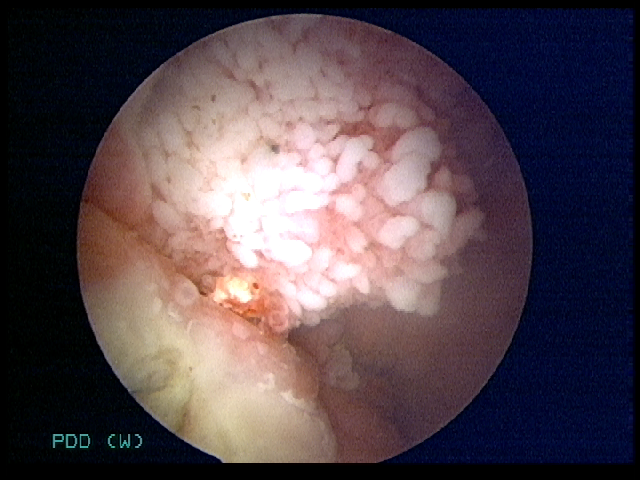
Modality: WLC
Class: Malignant
Subclass: LowGradePapillary
Lesion: Multifocal
Multifocal: 2 to 7
Stage: Ta
Morphology: Papillary
Bladder cancer association: Yes